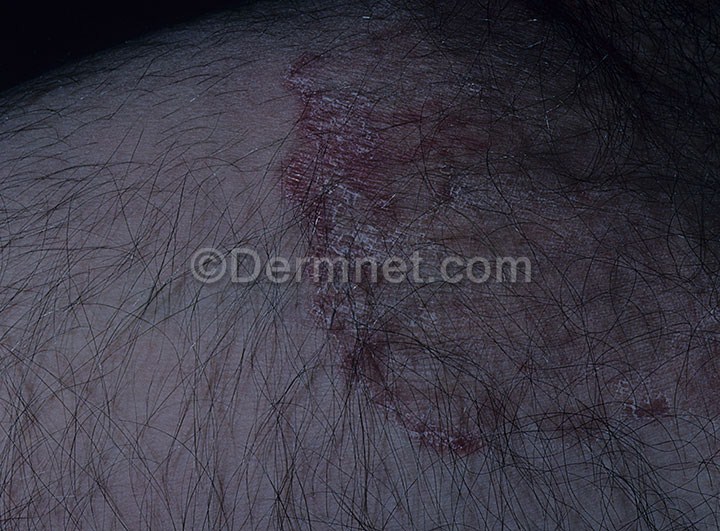
Disease: Tinea Ringworm Candidiasis and other Fungal Infections